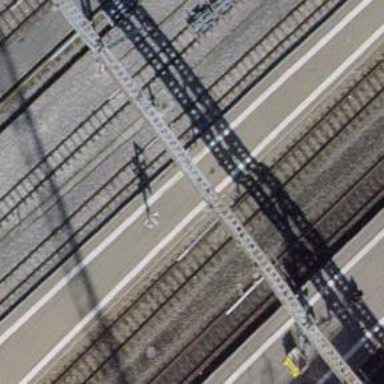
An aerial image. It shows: Narrow gauge railway with electrified contact lines.